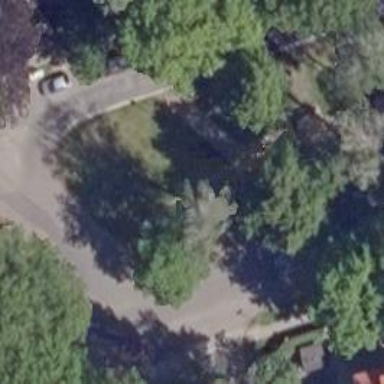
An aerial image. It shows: Single tag "natural: tree."